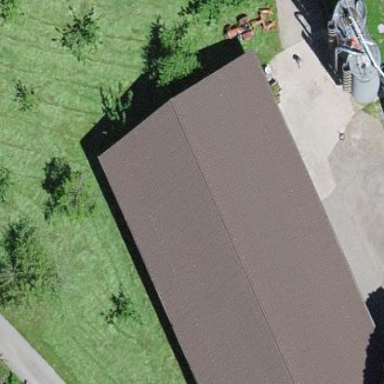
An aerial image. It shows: Shed building.